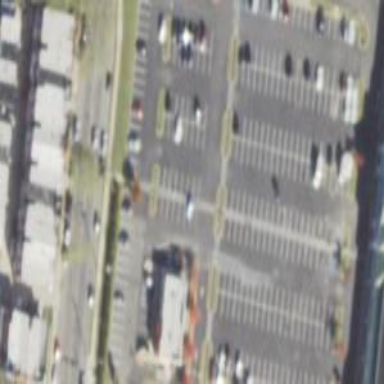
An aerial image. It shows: Parking area.